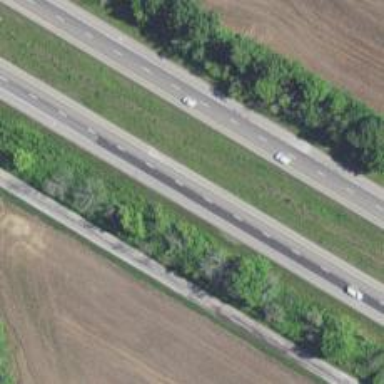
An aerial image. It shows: Asphalt motorway.